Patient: sex F, age 71
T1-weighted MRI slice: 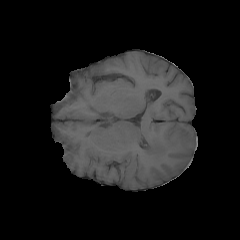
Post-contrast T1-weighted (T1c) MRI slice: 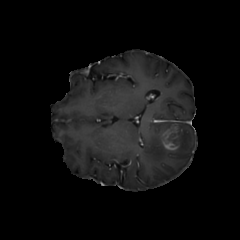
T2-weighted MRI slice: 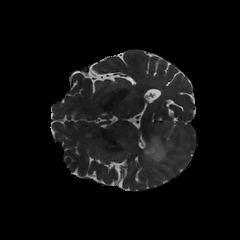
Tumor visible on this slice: yes
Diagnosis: Glioblastoma, IDH-wildtype
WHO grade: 4